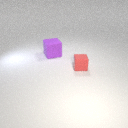
large purple rubber cube to the left of small red rubber cube